Question: i have JSON data as follows
'''
{"4":"Bangles","2":"Rings"}
'''
I am trying to Iterate through the content to populate the Dropdown
'''
$("#ProductProductTypeId").change(function(){
var product_type_id = $(this).val();
console.log(product_type_id);
$.ajax({
type: "get",
url: "/alankruti/admin/product_categories/get_category/"+product_type_id,
//data: country_id,
success:function(data){
console.log(data);
var options = '';
$.each(data, function (key,value) {
console.log(key);
console.log(value);
options += '<option value="'+key+'">'+value+'</option>';
console.log(key + " " +value)
});
}
});
});
'''

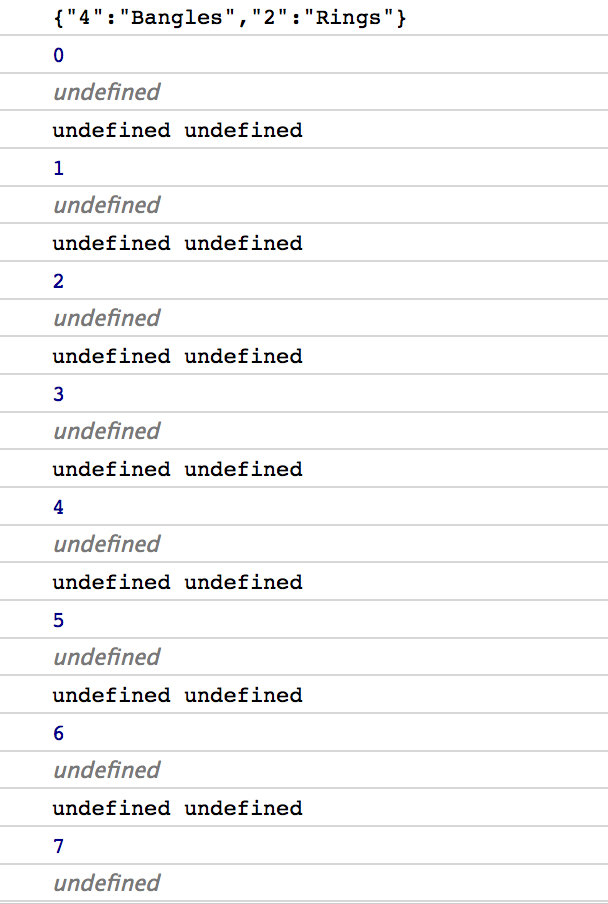
Answer: First create a jSON Object from your data string using 'jQuery.parseJSON'. Then you can iterate with '$.each'.
### Sample
'''
success:function(data){
// create json object from data (string)
jsonObj = jQuery.parseJSON( data);
console.log(data);
var options = '';
// iterate through json
$.each(jsonObj , function (key,value) {
console.log(key);
console.log(value);
options += '<option value="'+key+'">'+value+'</option>';
console.log(key + " " +value)
});
}
'''
## JSFiddle Demo
### References
- <URL>